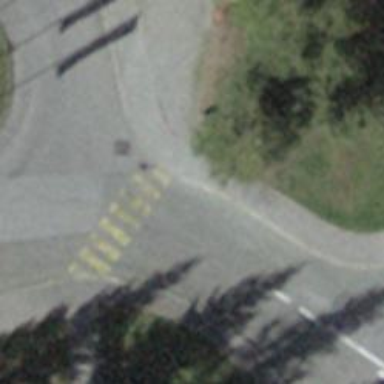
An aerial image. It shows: Uncontrolled road crossing.